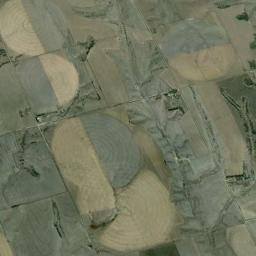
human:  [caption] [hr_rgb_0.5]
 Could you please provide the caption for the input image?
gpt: There are round fields on the right .

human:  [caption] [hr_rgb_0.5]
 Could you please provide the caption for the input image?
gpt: Several green-khaki circular farmlands are on the wasteland .

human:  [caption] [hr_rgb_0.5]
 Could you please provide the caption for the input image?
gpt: There are some half of green circle farmland in the bare land .

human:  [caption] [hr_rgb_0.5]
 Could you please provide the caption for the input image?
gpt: Several neatly arranged light green, Khaki mixed circular farmland .

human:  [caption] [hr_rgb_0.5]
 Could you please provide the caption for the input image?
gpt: There are a few circular farmlands of different sizes with some wastelands around .